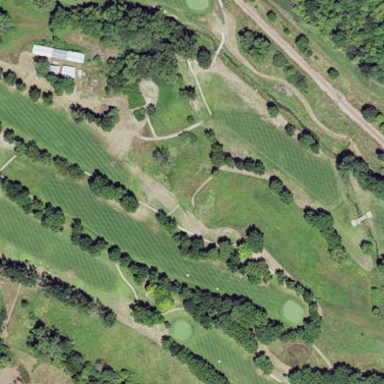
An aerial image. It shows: Golf course surrounded by greenery.